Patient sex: M
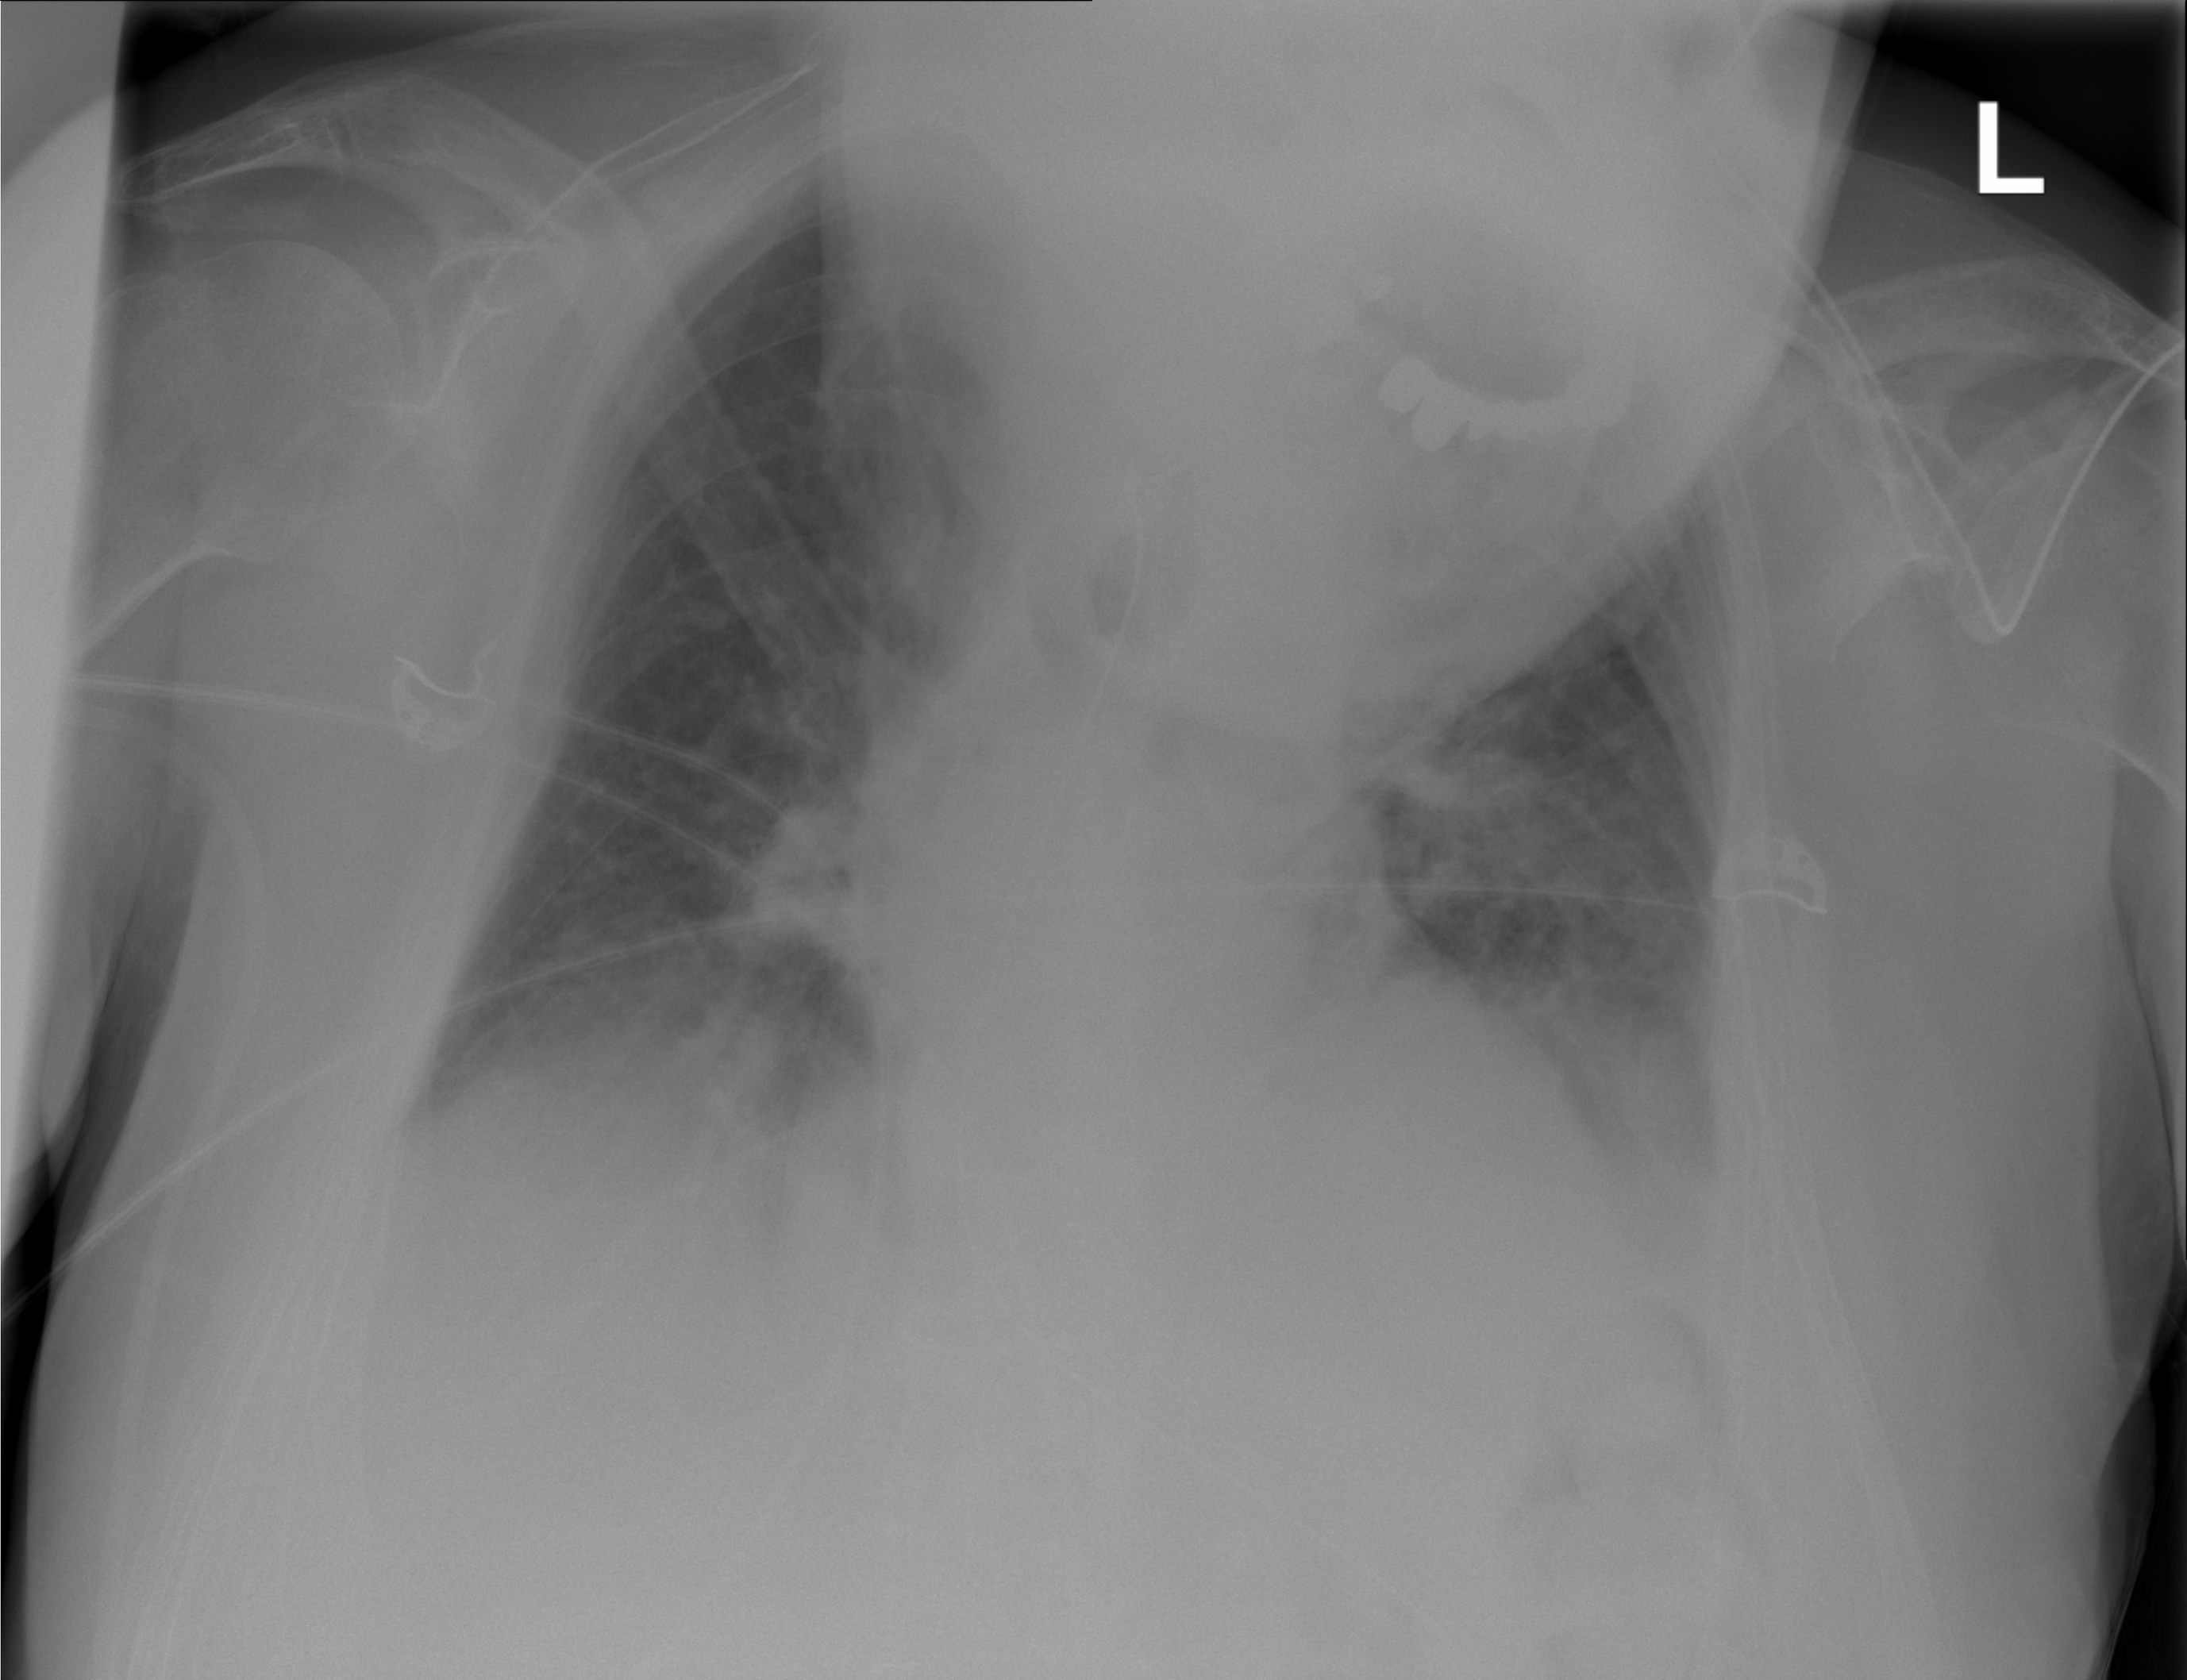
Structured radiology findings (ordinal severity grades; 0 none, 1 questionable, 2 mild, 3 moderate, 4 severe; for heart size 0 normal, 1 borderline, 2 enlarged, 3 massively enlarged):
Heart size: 1
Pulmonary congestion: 2
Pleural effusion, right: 2
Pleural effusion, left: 2
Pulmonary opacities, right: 1
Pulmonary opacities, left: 2
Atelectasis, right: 2
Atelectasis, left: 2